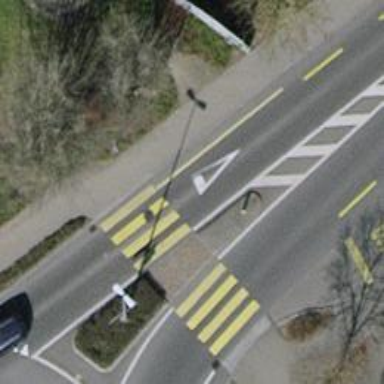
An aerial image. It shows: Marked pedestrian crossing with zebra designation and central island.